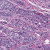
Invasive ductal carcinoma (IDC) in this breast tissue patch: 1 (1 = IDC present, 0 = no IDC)